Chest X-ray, AP view. Patient: 57 years old, sex M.
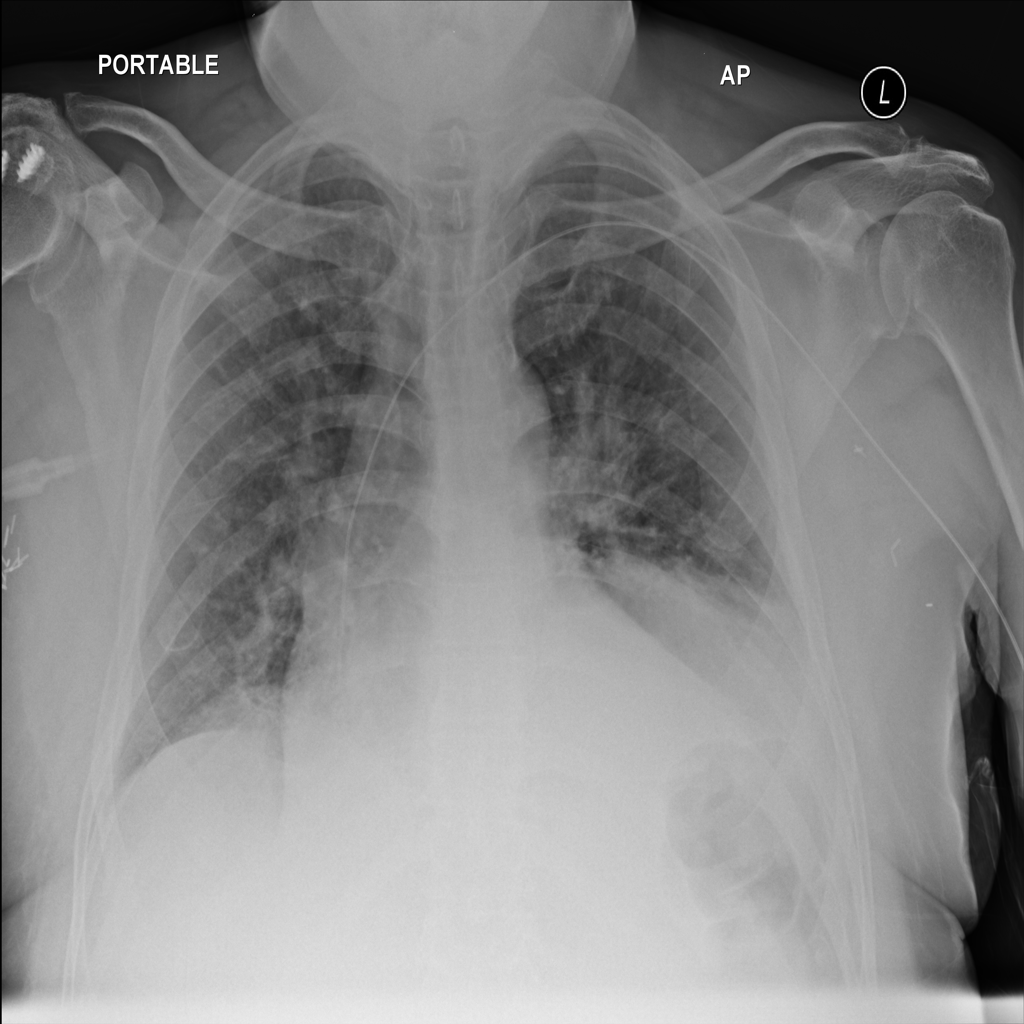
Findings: Consolidation